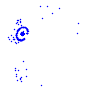
Particle: proton